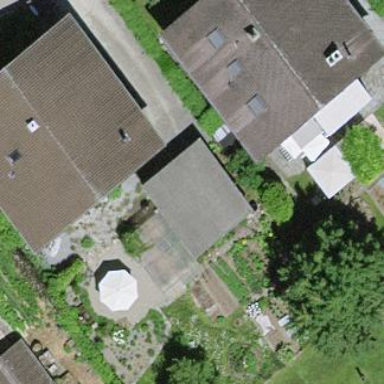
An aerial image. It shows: Garage.